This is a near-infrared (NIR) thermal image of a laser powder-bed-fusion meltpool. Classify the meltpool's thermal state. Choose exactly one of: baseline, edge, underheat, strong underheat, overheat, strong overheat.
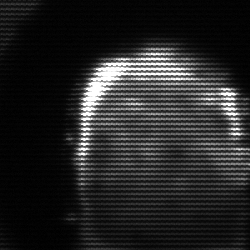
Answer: baseline